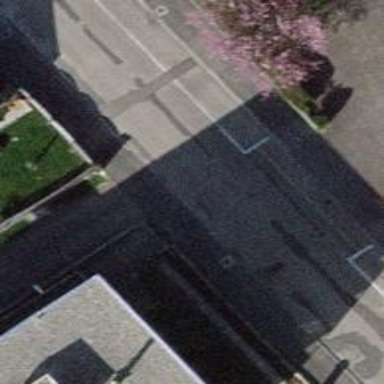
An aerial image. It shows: Service road with sidewalk alongside.